【题型】填空题　【知识点】解析几何　【难度】easy
已知抛物线 \(\Gamma: y^2 = 4x\) 的焦点为 \(F\)，准线为 \(l\)，点 \(M\) 在 \(\Gamma\) 上，\(MN \perp l\)，\(\angle NFM = 30^\circ\)，则点 \(M\) 的横坐标为 \(\underline{\quad\quad}\)。
【解答】
【答案】\(\boldsymbol{\dfrac{1}{3}}\)

---

【分析】
过点 \(F\) 作 \(FH \perp NM\) 于点 \(H\)，由抛物线定义以及三角函数可用含 \(M\) 的横坐标 \(x_M\) 的式子表示 \(|NM|\)、\(|MH|\)，注意到 \(|MN| + |MH| = |NH| = 1 - (-1) = 2\)，由此即可列方程求解。

---

【详解】
如图所示：

过点 \(F\) 作 \(FH \perp NM\) 于点 \(H\)。

显然抛物线 \(\Gamma: y^2 = 4x\) 的焦点为 \(F(1,0)\)，准线为 \(l: x = -1\)。

由抛物线定义有 \(|MF| = |MN|\)，结合 \(\angle NFM = 30^\circ\) 得 \(\angle NMF = 180^\circ - 2 \times 30^\circ = 120^\circ\)。

而 \(|MF| = |MN| = x_M + 1\)，\(|MH| = |MF|\cos 60^\circ = \frac{1}{2}(x_M + 1)\)，

所以
\[
|MN| + |MH| = x_M + 1 + \frac{1}{2}(x_M + 1) = 1 - (-1) = 2 \implies x_M = \frac{1}{3}.
\]

故答案为：\(\boldsymbol{\dfrac{1}{3}}\)。
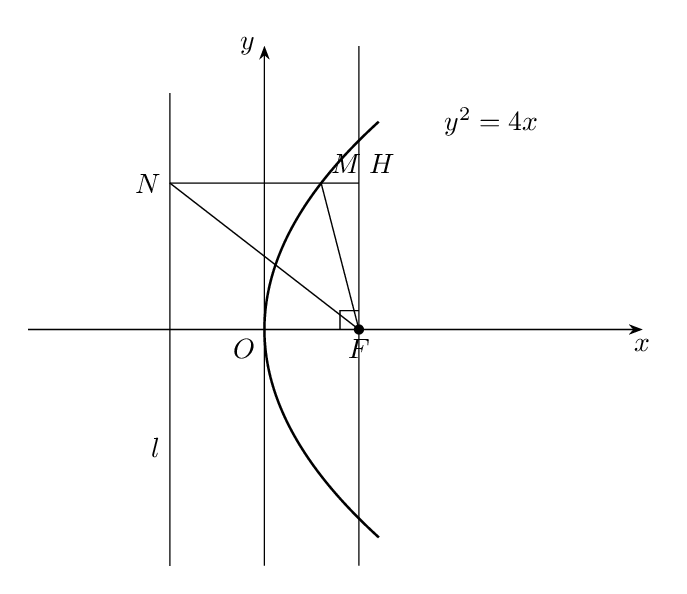